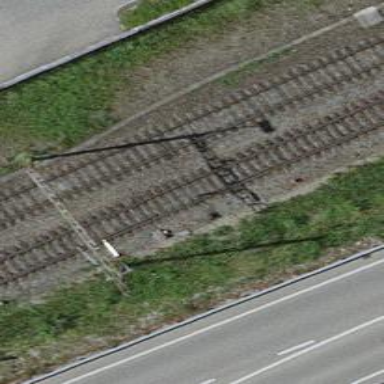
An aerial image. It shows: Railway switch.